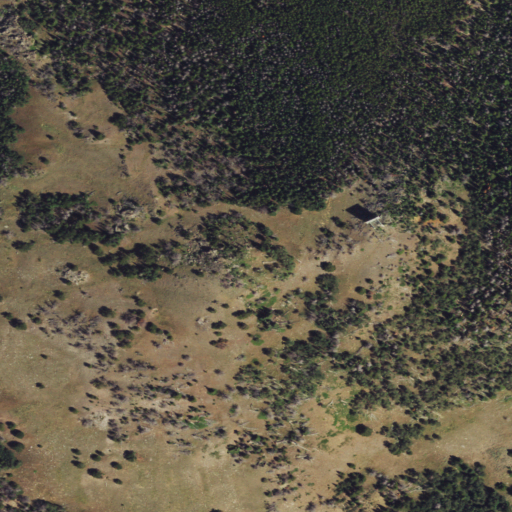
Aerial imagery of mountain in Wyoming named Rock Mountain containing evergreen forest, grassland, and deciduous forest